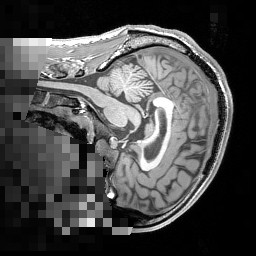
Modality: T1w
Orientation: sagittal
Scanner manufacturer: siemens
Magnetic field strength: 3 T
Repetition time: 1.5 s
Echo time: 0.00291 s